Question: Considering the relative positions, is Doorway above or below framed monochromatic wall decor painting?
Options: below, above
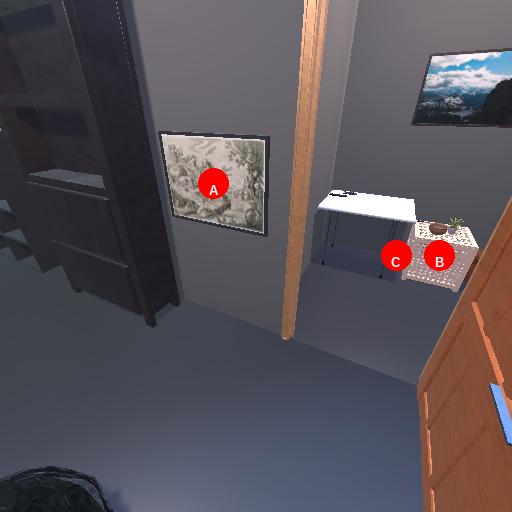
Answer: below